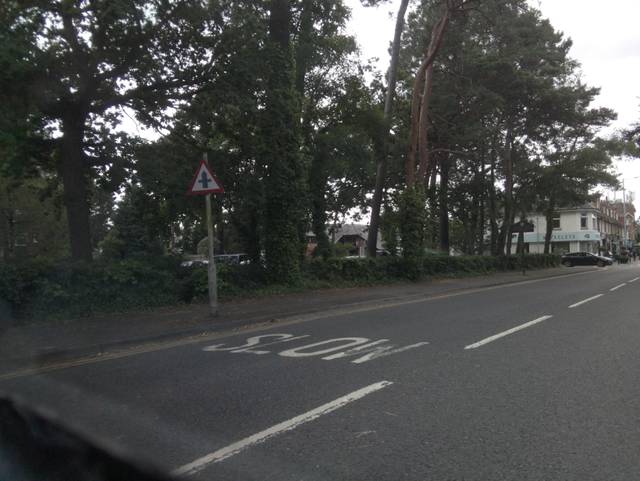
Region: United Kingdom
Coordinates: 50.705, -1.92